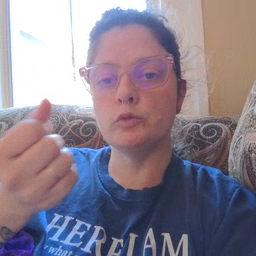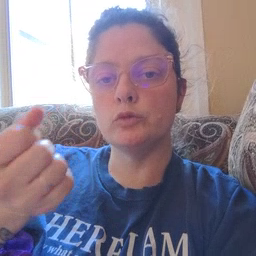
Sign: napkin